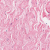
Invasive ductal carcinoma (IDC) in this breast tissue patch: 0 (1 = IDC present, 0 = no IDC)